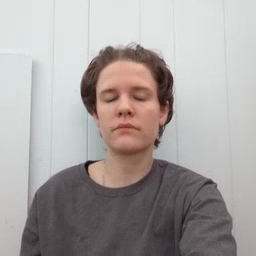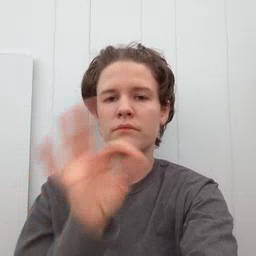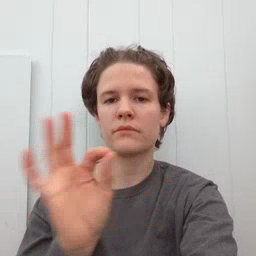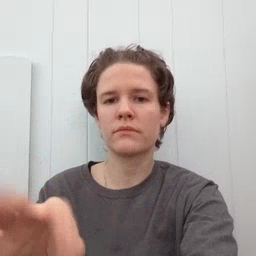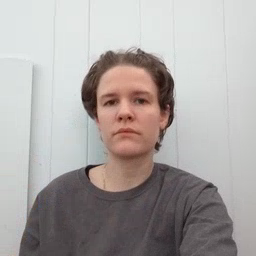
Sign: frenchfries